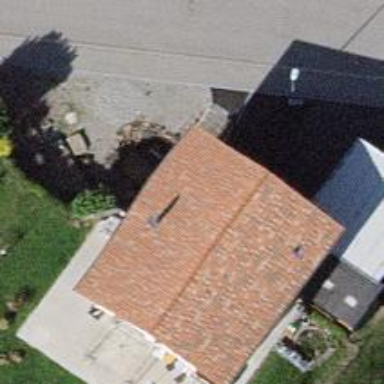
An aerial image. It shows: Simple house.